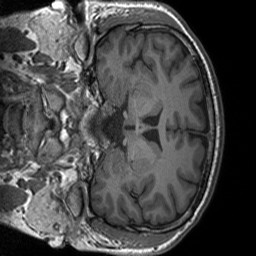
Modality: T1w
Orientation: coronal
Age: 24
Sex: male
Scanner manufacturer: siemens
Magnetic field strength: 3 T
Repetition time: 1.9 s
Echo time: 0.00252 s